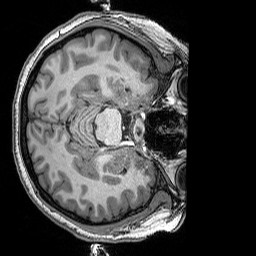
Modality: T1w
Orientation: axial
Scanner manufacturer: siemens
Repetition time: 2.5 s
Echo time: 0.00341 s